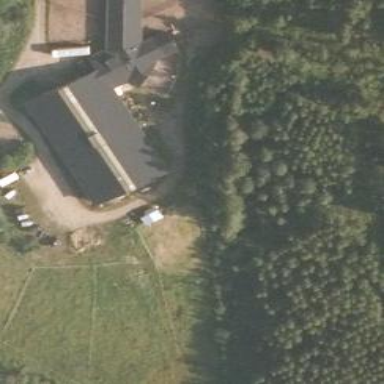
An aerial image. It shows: Stable.